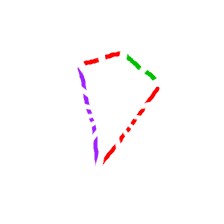
Shape: kite